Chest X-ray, AP view. Patient: 54 years old, sex M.
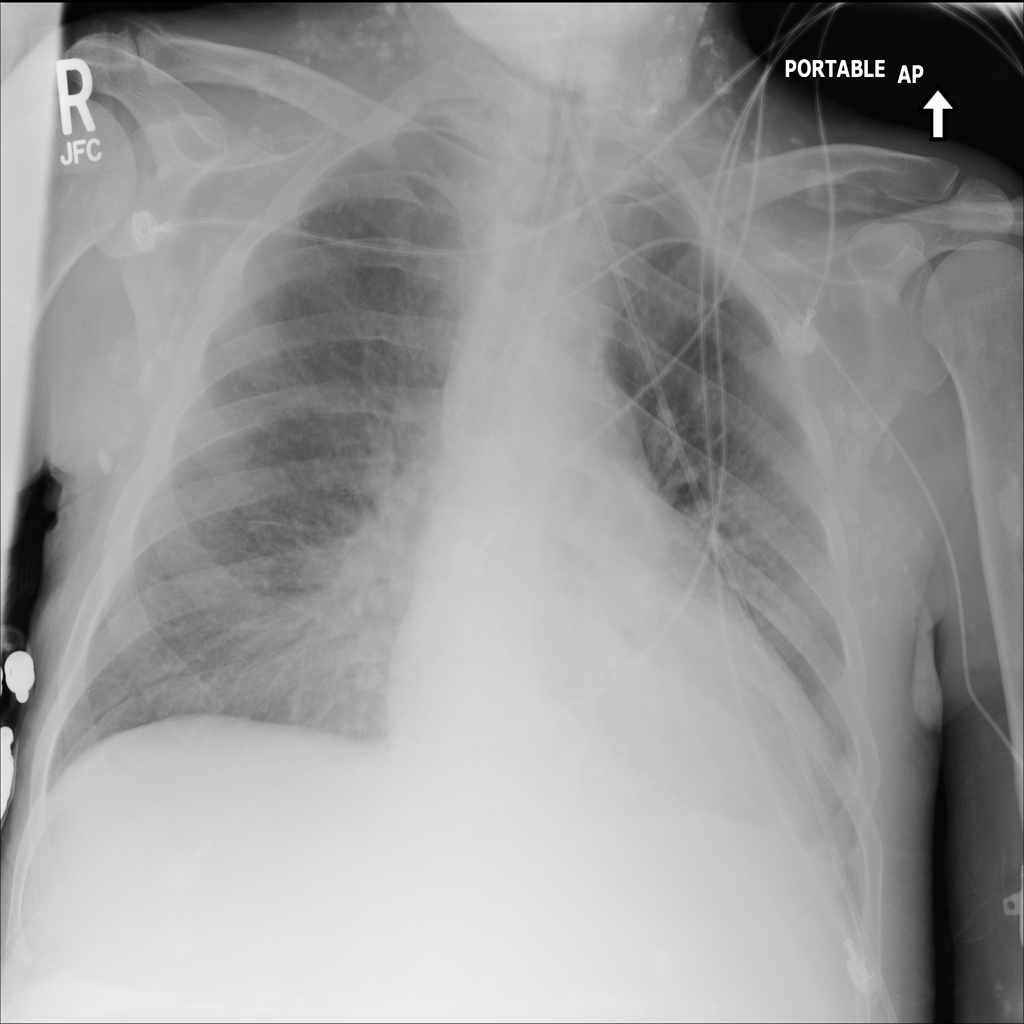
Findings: Cardiomegaly, Effusion